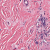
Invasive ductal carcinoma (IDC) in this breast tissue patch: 1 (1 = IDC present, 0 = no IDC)